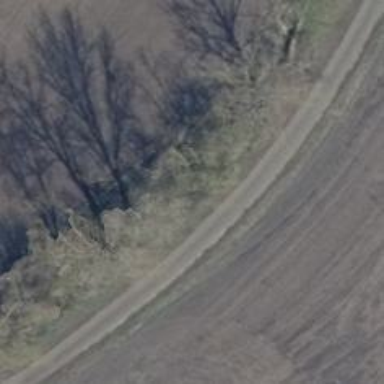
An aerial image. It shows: Unclassified road.